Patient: sex M, age 78
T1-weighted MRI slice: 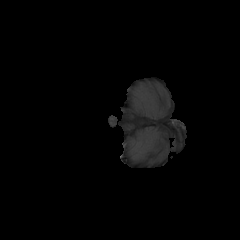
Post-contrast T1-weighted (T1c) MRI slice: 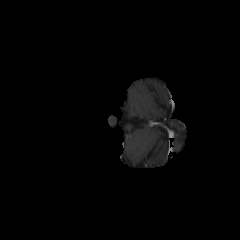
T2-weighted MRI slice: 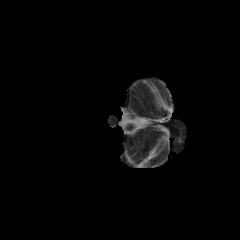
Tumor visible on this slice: no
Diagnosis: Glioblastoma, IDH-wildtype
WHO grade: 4